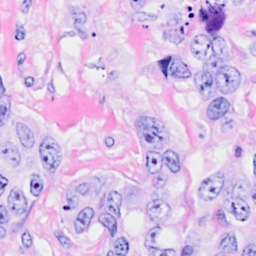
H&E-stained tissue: Breast